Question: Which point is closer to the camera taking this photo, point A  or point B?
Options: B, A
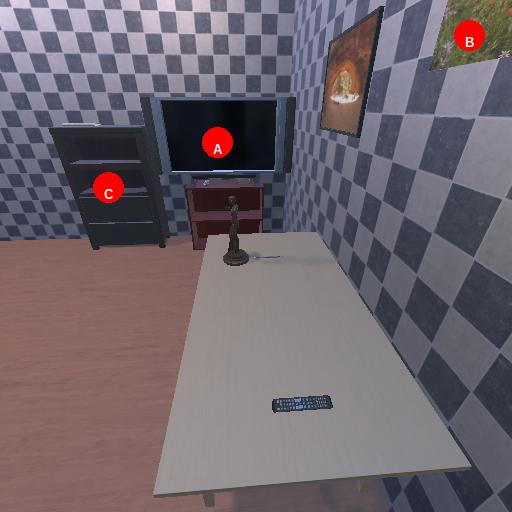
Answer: B